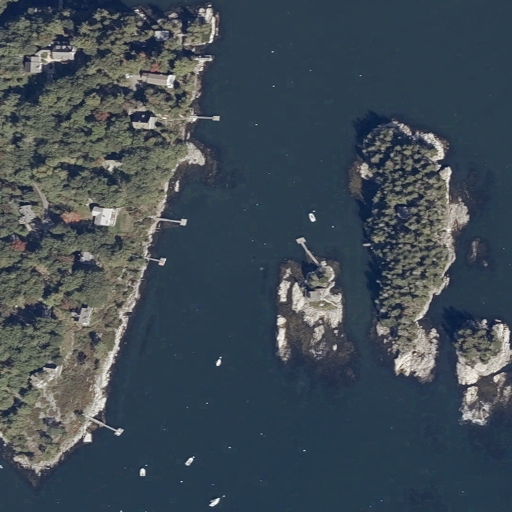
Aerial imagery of island in Maine named Crow Island containing open water, herbaceous wetlands, open development, mixed forest, evergreen forest, low intensity development, and medium intensity development